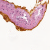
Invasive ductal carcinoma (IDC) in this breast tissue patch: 0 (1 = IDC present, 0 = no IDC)